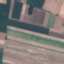
Land use / land cover: AnnualCrop